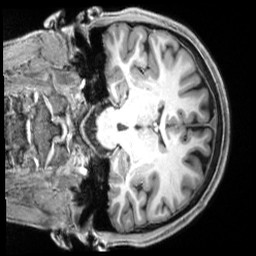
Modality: T1w
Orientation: coronal
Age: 26
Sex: male
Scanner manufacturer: siemens
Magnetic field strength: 3 T
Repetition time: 2.3 s
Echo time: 0.00229 s